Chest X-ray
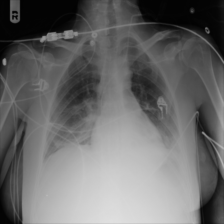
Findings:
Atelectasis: negative
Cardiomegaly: negative
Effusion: negative
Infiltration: negative
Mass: negative
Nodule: negative
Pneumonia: negative
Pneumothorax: negative
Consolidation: negative
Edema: negative
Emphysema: negative
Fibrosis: negative
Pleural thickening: negative
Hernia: negative